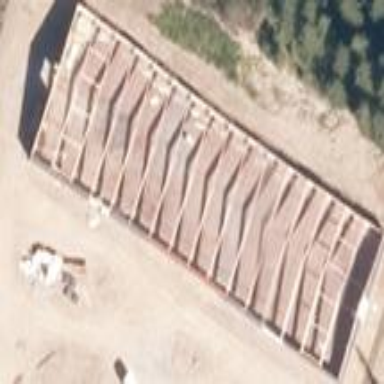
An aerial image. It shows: Sports centre dedicated to dog agility.